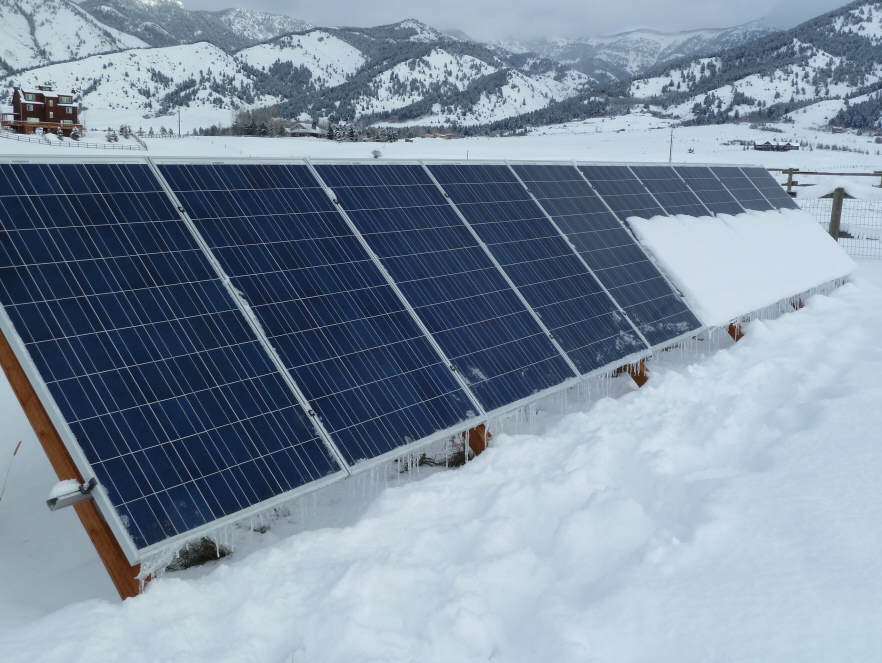
Label: Snow-Covered